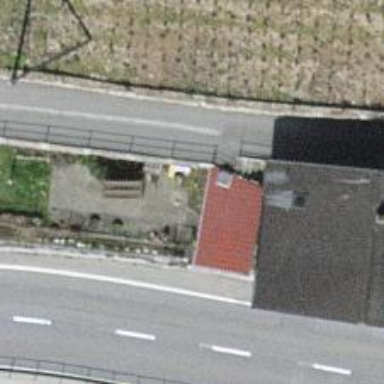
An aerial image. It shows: Road with steps.